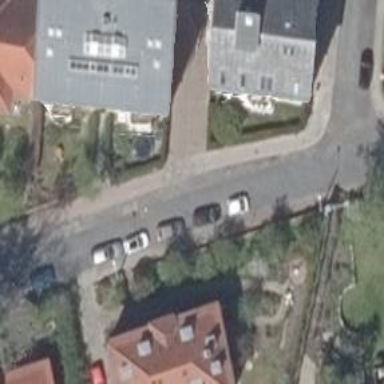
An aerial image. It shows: Residential road with asphalt surface. Both sides have sidewalks.